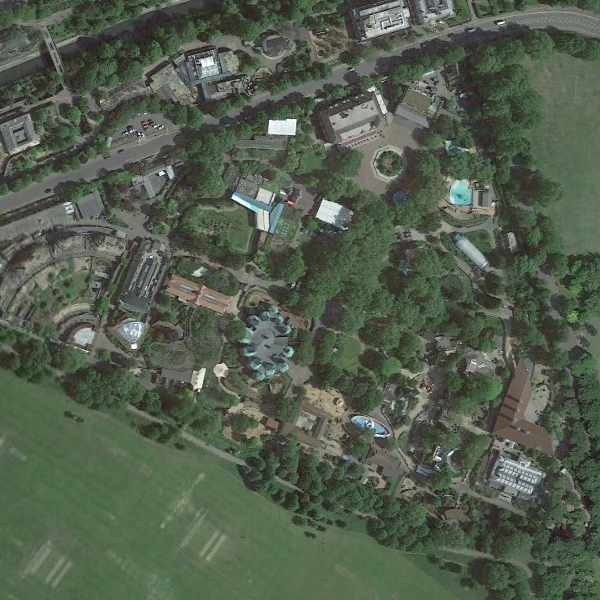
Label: Resort